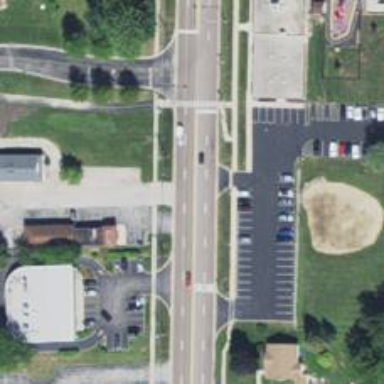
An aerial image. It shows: Secondary road with separate asphalt sidewalk.